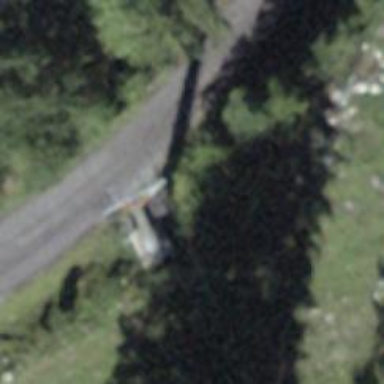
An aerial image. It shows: Pylon for aerialway.